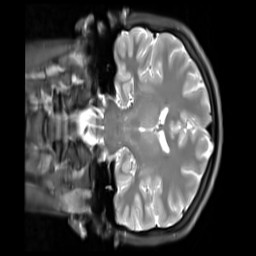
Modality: PDw
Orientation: coronal
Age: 21
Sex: female
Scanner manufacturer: siemens
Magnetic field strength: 3 T
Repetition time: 11.88 s
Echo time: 0.014 s